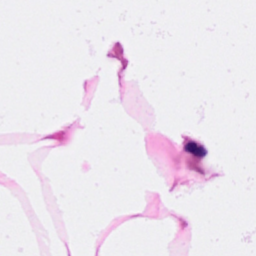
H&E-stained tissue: Breast